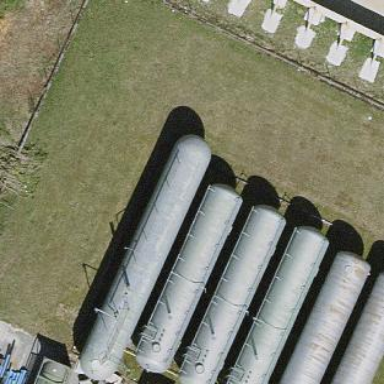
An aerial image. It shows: Storage tank with man-made structure.